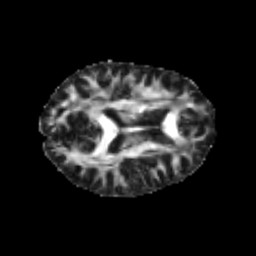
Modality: FA
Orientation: axial
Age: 23
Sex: male
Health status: healthy